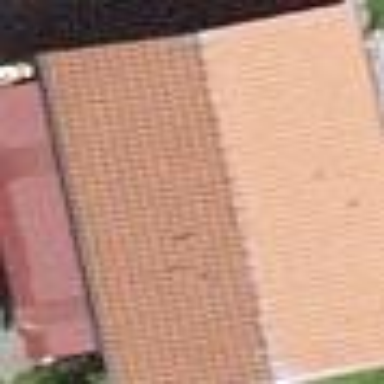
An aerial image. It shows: Shed building.